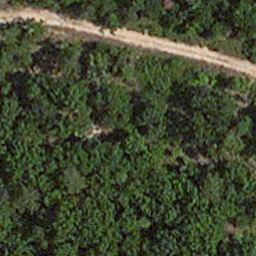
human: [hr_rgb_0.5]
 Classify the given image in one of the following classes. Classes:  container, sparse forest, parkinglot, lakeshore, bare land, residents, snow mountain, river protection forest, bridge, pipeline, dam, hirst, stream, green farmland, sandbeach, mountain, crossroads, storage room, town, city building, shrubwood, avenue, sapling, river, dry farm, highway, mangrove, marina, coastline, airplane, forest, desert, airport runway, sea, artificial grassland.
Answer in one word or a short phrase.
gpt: avenue